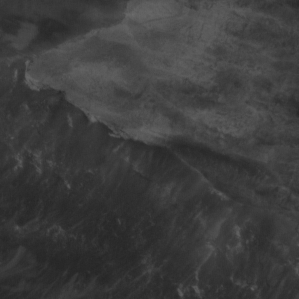
Label: non_frost